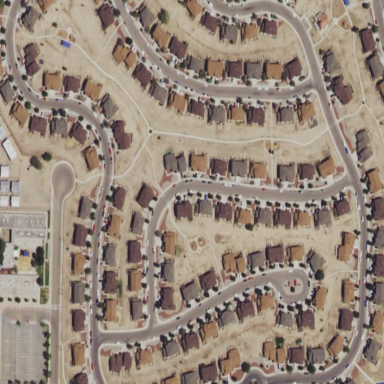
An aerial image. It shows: Residential area within neighborhood.